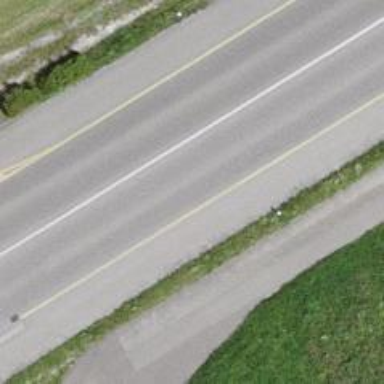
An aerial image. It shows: Asphalt road with primary highway and cycle track.